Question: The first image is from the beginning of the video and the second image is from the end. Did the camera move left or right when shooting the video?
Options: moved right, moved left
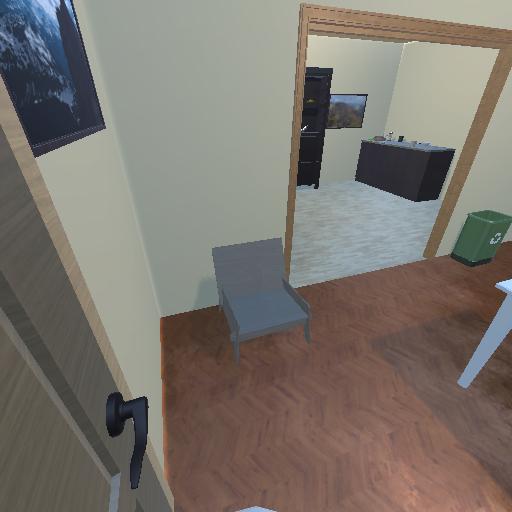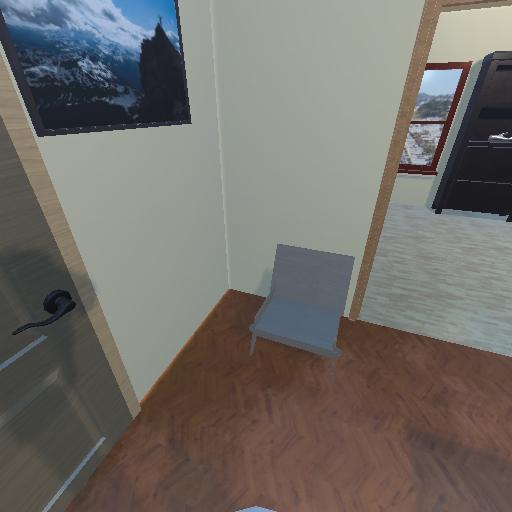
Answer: moved right